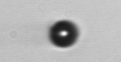
Label: bead